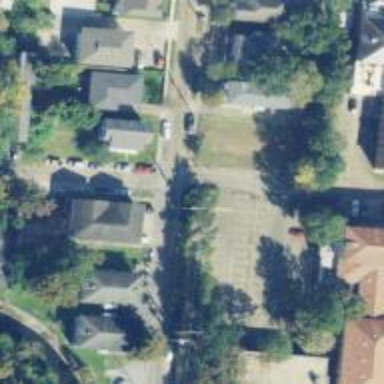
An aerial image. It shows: Alley classified as service road.